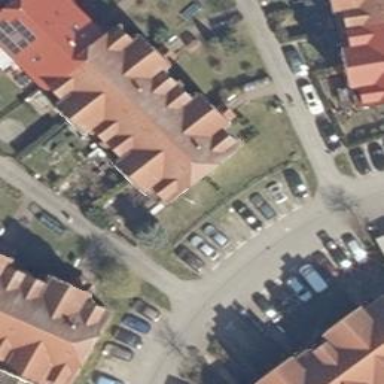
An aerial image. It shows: Parking available on the street side.